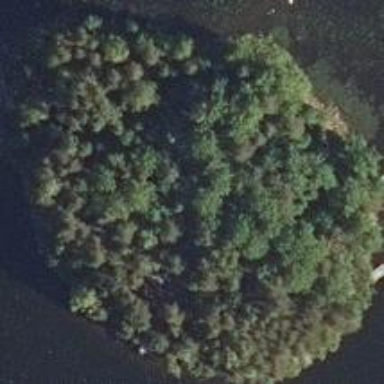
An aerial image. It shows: Islet covered with woodland.